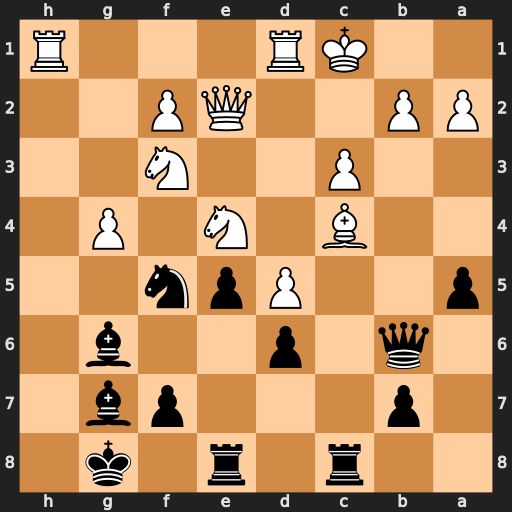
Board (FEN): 2r1r1k1/1p3pb1/1q1p2b1/p2Ppn2/2B1N1P1/2P2N2/PP2QP2/2KR3R
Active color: b
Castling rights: -
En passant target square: -
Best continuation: Nd4 Qe3 Bxe4 Qxe4 Nxf3